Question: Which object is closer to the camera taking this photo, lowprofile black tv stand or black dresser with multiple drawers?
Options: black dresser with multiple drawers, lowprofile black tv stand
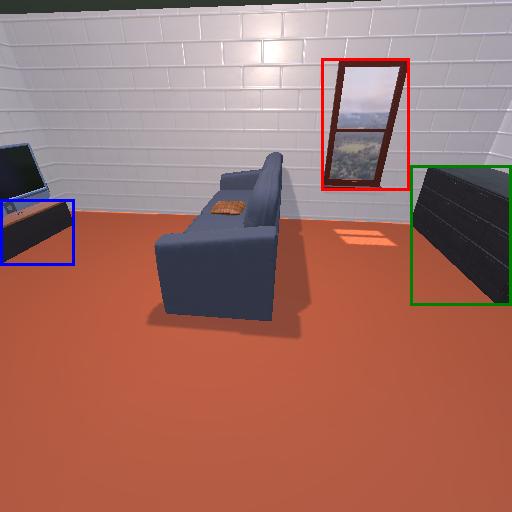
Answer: black dresser with multiple drawers